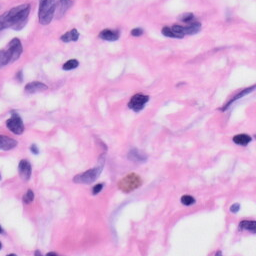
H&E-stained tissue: Skin